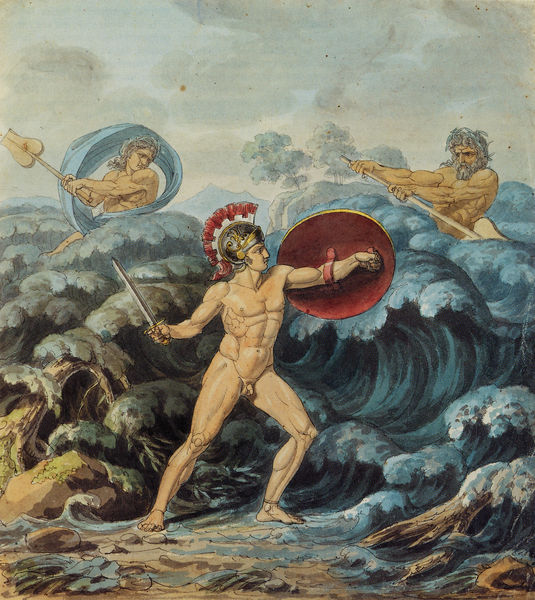
Titel: Achills Kampf mit den Flüssen
Künstler: Johann Erdmann Hummel
Standort: Weimar
Institution: Stiftung Weimarer Klassik, Museen
Schlagwörter: akt, baum, berg, blau, feder, felsen, gott, held, himmel, kampf, kämpfer, körper, mann, meer, nackt, nackter, umhang, wasser, weiß, wolken, aquarell, bäume, gelb, grün, menschen, see, ufer, bewegung, braun, grau, hell, männer, profil, schwarz, zeichnung, gras, rot, tuch, wolke, malerei, bart, arm, arme, federn, gesicht, mensch, stein, steine, baumstamm, feld, hügel, natur, schilf, wind, boden, stoff, klassizismus, frontal, wald, boot, paddel, ruder, beine, bein, gischt, küste, strand, welle, wellen, stab, berge, fels, grafik, brandung, flut, krieg, schiffbruch, sturm, wild, woge, wogen, muskeln, nackte, schenkel, muskulös, penis, schild, alter, antike, wurzel, gestade, nakt, rippen, schwert, soldat, degen, helm, schritt, allegorie, mythologie, römer, antik, griechen, götter, muskel, zeus, stark, mythos, sage, krieger, griechenland, perseus, frontansicht, balu, speer, helmbusch, odysseus, legionär, herkules, muskulatur, herakles, teilung, rippe, sehnen, laier, bausch, ovid, flutwelle, neptun, padel, ares, lauten, dreizack, meereswesen, poseidon, posseidon, proserpina, achilles, römerhelm, don, triton, tritonen, igitt, achill, unsinnig, gemächt, weuss, heros, gitarren, waldgeister, rundschild, docl, griechenlannd, helmkranz, meeresteilung, melmzier, mhytologie, stap, nackerder, wääh, poseit, gitaren